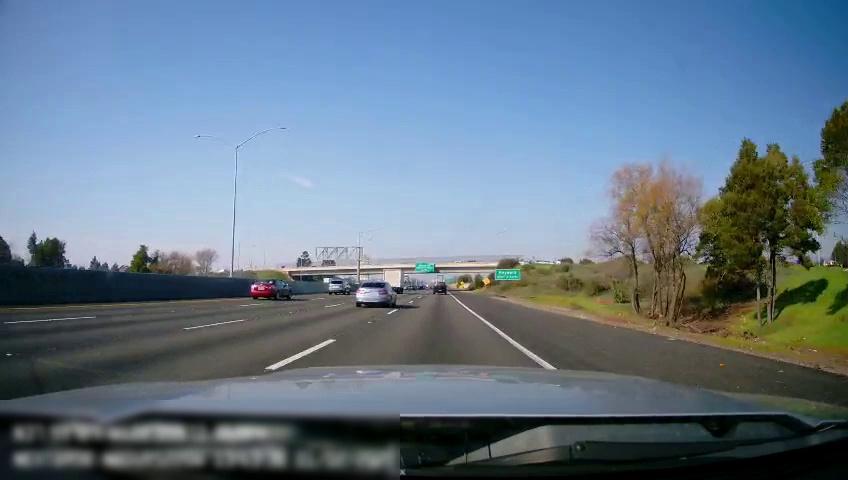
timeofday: Day
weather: Sunny
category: Drivable Space
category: Vehicles | Car
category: Vehicles | Car
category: Vehicles | Truck
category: Vehicles | Truck
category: Vehicles | SUV
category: Lanes | Alternate Lane
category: Lanes | Current Lane
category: Lanes | Current Lane
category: Lanes | Alternate Lane
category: Lanes | Alternate Lane
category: Traffic | Signs
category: Traffic | Signs